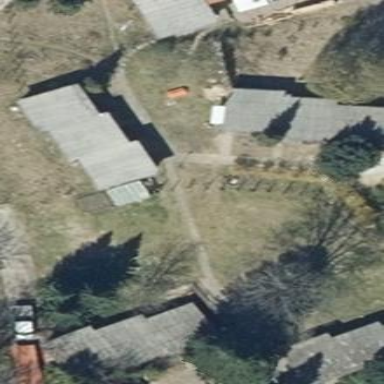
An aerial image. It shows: Bungalow.